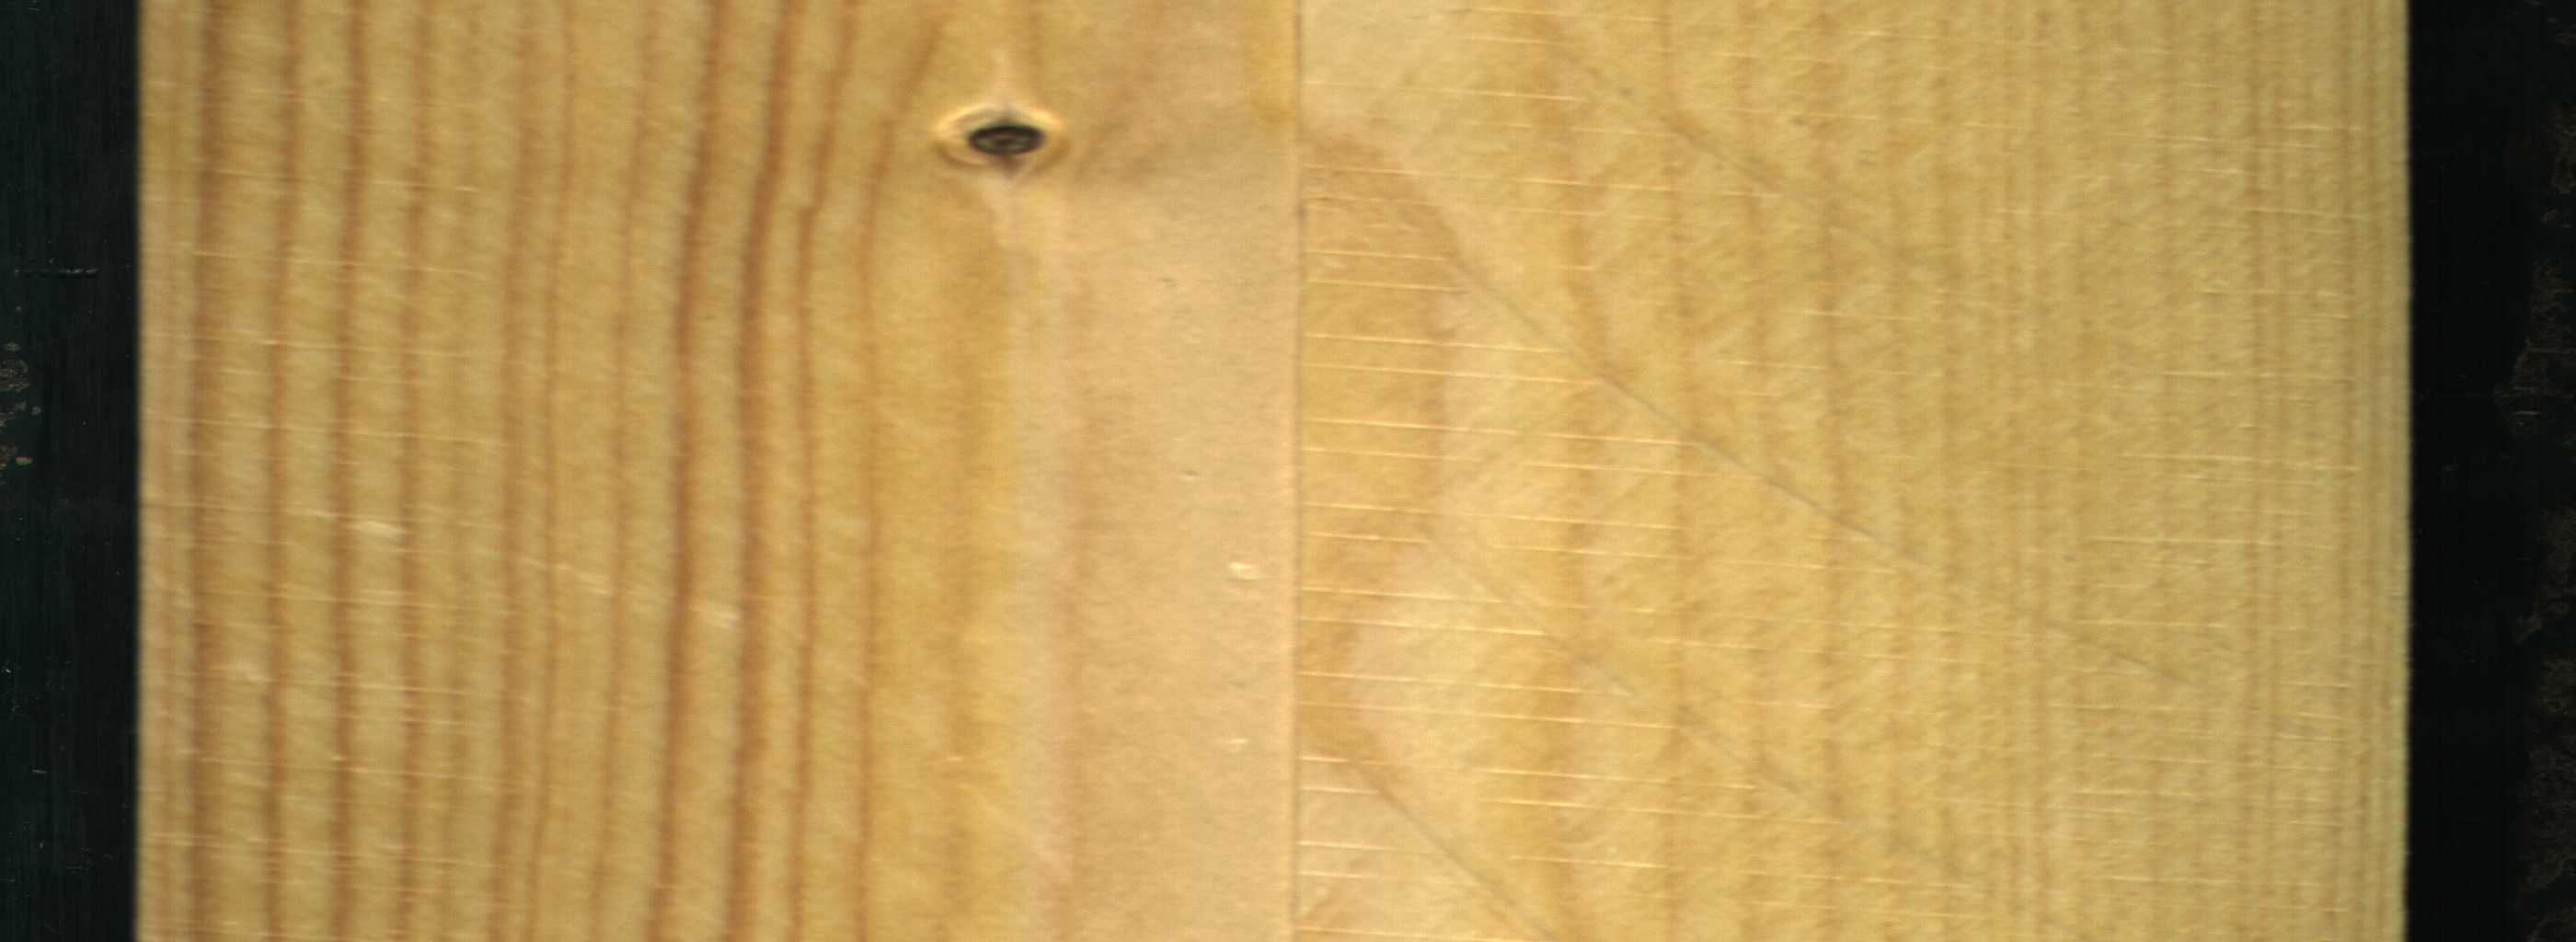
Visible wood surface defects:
Dead_Knot